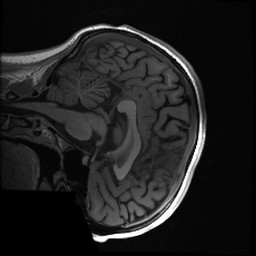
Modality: T1w
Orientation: sagittal
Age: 23
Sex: female